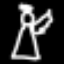
Label: angel